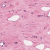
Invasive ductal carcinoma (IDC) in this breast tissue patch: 0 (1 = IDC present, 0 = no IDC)